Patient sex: M
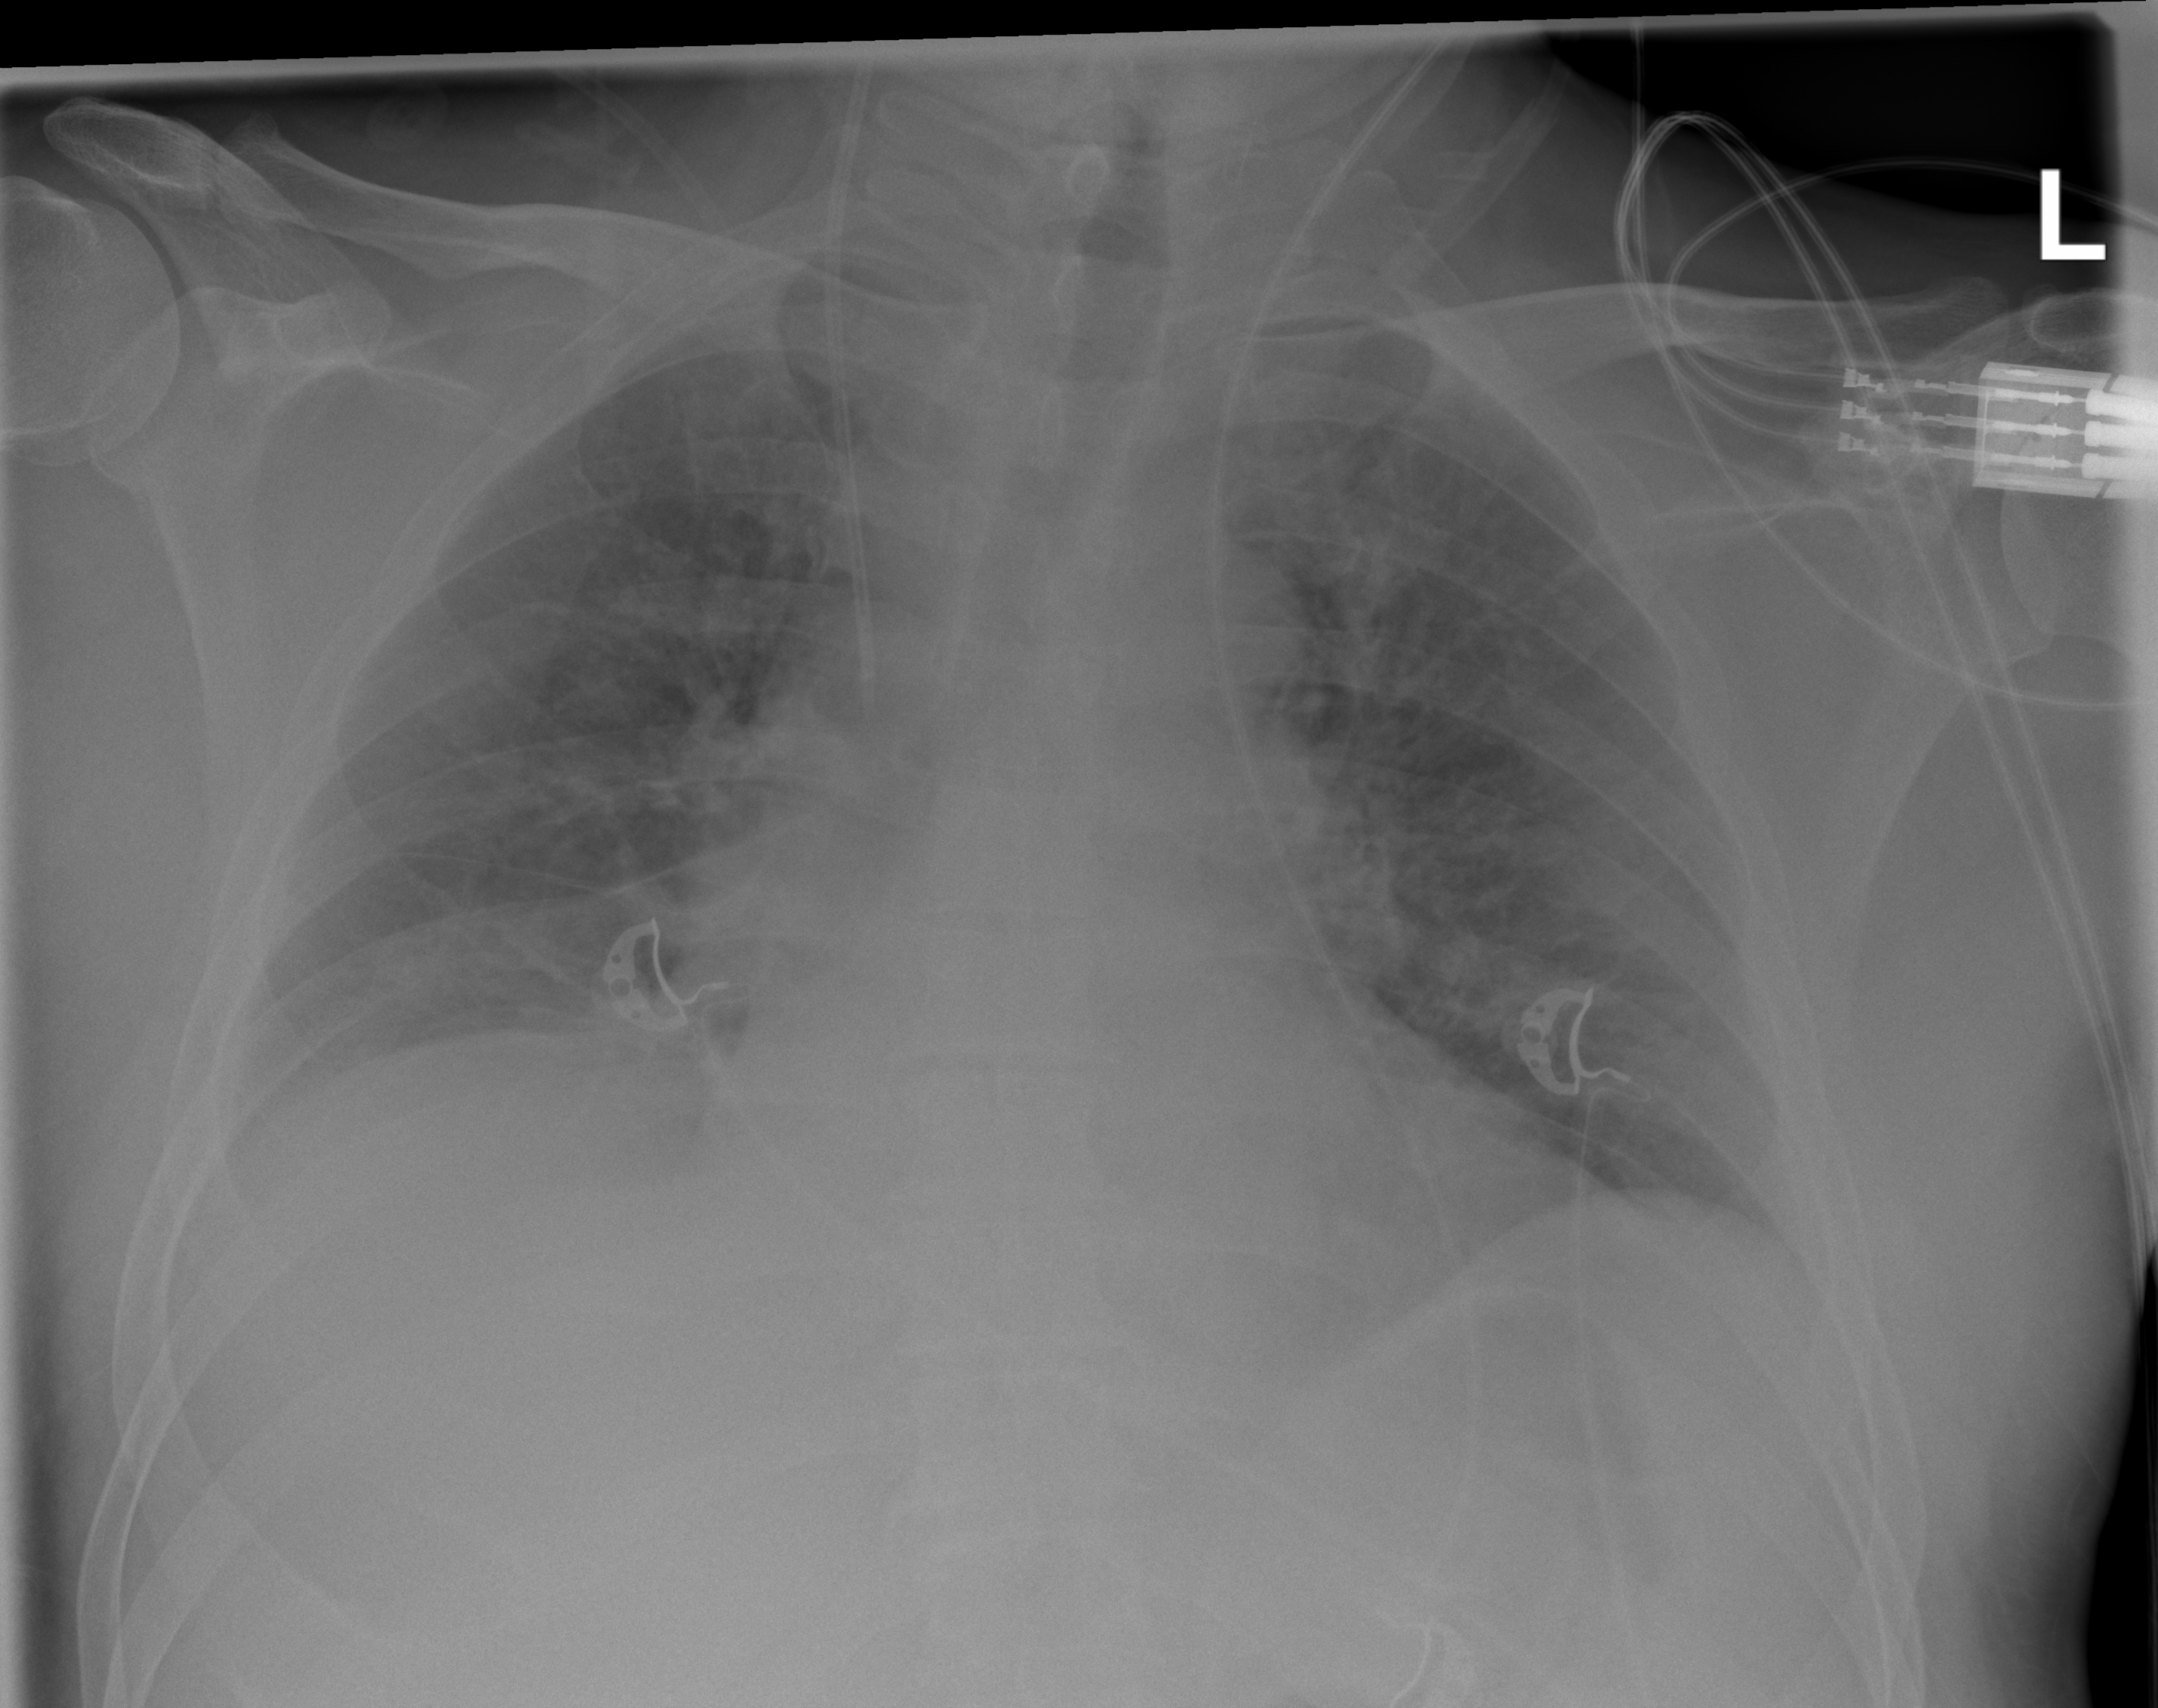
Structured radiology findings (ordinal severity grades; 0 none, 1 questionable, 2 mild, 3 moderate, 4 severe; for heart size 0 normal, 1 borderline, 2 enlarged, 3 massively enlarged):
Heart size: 1
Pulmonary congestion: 2
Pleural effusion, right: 2
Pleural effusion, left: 2
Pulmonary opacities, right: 2
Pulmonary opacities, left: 2
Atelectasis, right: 2
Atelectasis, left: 2